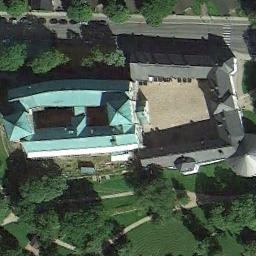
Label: palace